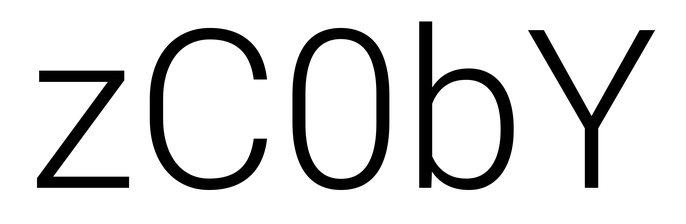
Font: Roboto_Light